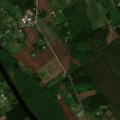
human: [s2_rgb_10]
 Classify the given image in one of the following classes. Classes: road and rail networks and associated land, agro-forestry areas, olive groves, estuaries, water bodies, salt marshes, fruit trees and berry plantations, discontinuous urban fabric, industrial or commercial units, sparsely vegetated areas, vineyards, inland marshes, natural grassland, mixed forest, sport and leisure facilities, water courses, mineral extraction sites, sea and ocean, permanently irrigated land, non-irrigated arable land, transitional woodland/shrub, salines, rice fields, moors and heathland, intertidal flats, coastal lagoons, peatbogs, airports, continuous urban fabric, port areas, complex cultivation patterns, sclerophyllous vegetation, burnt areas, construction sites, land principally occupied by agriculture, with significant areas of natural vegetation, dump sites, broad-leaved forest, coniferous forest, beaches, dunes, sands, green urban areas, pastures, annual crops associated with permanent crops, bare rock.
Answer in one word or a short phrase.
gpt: discontinuous urban fabric, land principally occupied by agriculture, with significant areas of natural vegetation, broad-leaved forest, coniferous forest, mixed forest